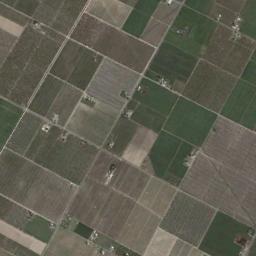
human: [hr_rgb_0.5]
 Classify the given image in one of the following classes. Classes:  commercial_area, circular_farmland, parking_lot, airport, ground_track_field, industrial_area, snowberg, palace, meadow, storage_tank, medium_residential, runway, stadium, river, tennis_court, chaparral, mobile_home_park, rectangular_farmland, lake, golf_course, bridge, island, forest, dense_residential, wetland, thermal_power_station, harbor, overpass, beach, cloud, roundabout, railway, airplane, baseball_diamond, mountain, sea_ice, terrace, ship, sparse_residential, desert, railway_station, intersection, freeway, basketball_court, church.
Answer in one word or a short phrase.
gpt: rectangular_farmland